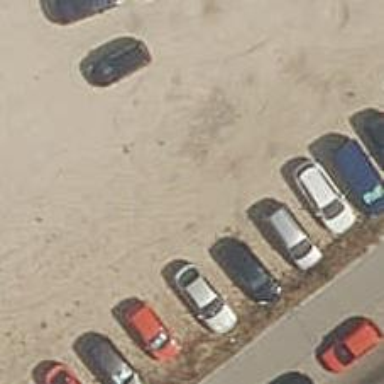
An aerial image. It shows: Parking aisle designated as service road.